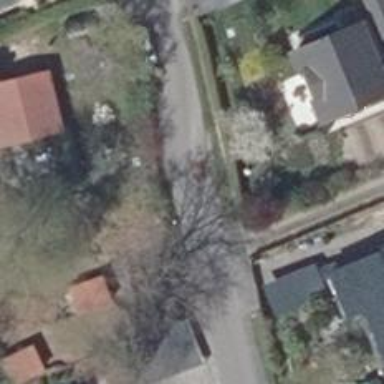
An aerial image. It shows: Chicane for traffic calming.